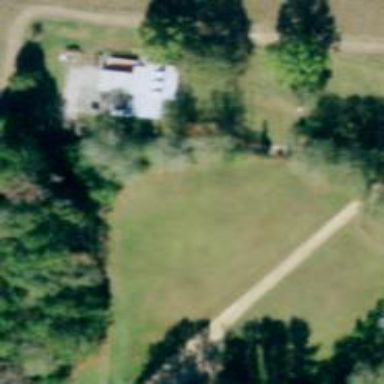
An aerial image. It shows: Driveway leading to service road.